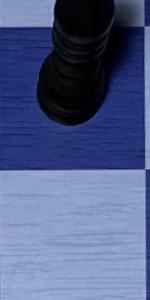
Label: Empty